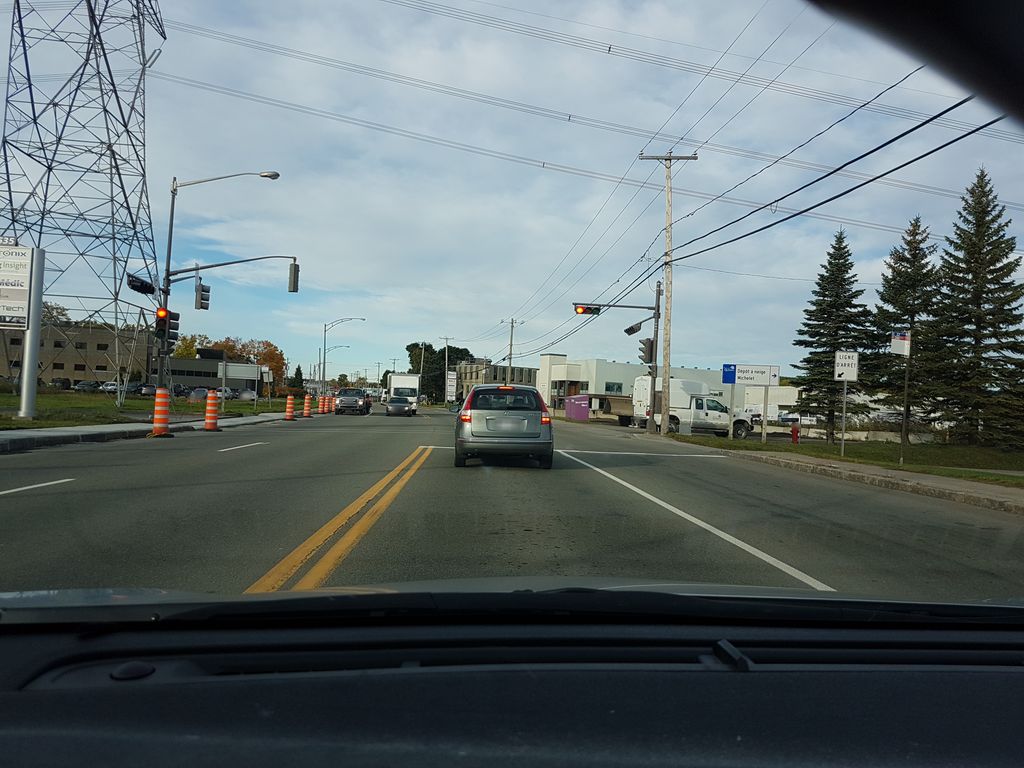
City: quebec_city